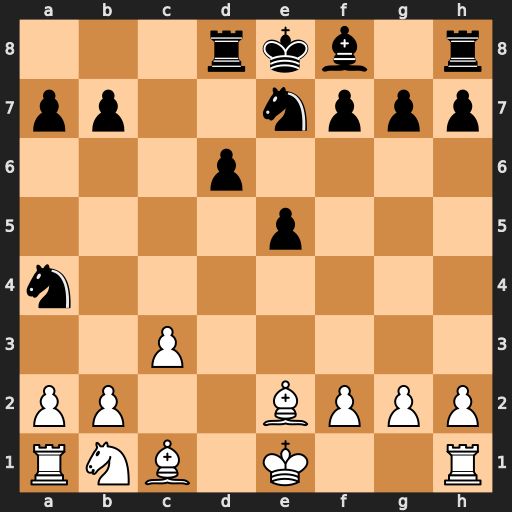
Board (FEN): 3rkb1r/pp2nppp/3p4/4p3/n7/2P5/PP2BPPP/RNB1K2R
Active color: w
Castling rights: KQk
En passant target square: -
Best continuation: Bb5+ Nc6 Bxa4